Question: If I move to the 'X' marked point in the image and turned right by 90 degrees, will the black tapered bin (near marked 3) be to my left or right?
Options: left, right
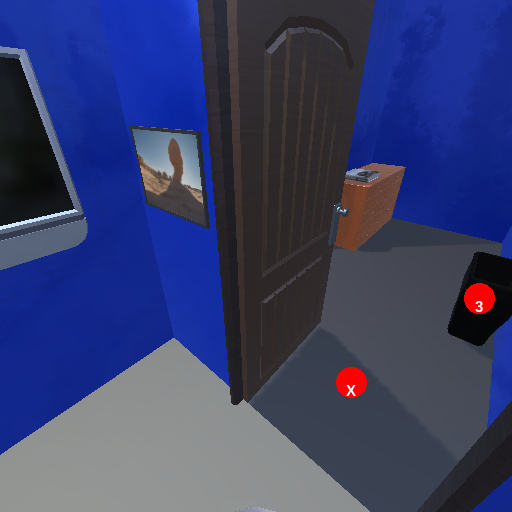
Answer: left